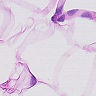
Metastatic tissue present: no